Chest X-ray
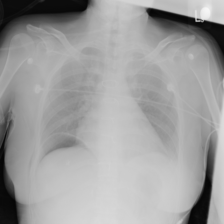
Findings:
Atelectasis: negative
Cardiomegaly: negative
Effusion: negative
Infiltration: negative
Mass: negative
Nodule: negative
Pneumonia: negative
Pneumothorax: negative
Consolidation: negative
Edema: negative
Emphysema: negative
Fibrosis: negative
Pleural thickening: negative
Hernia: negative